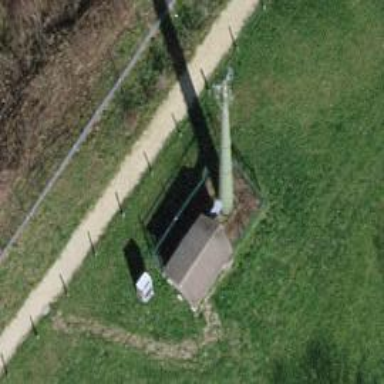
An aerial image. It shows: Communication mast tower.